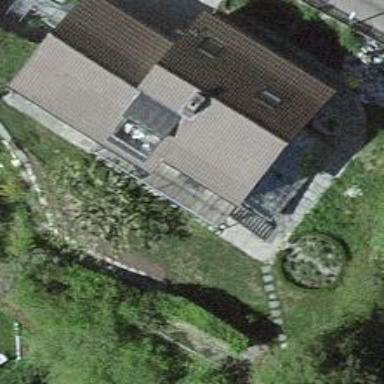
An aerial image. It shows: Simple house.